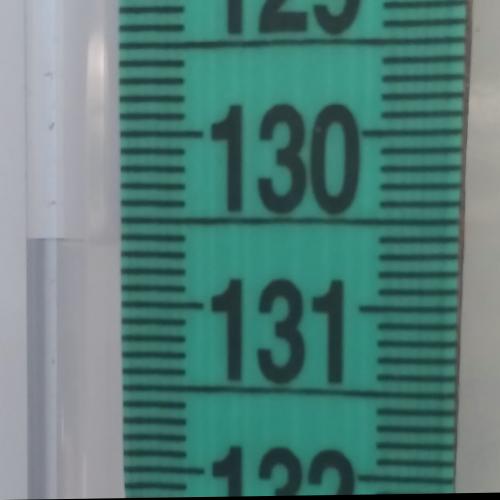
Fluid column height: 130.6 cm